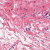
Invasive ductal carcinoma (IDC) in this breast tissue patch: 0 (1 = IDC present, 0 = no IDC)